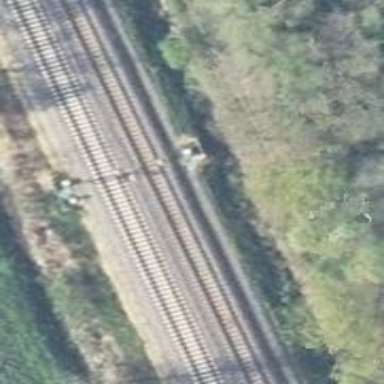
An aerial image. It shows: Railway signal.